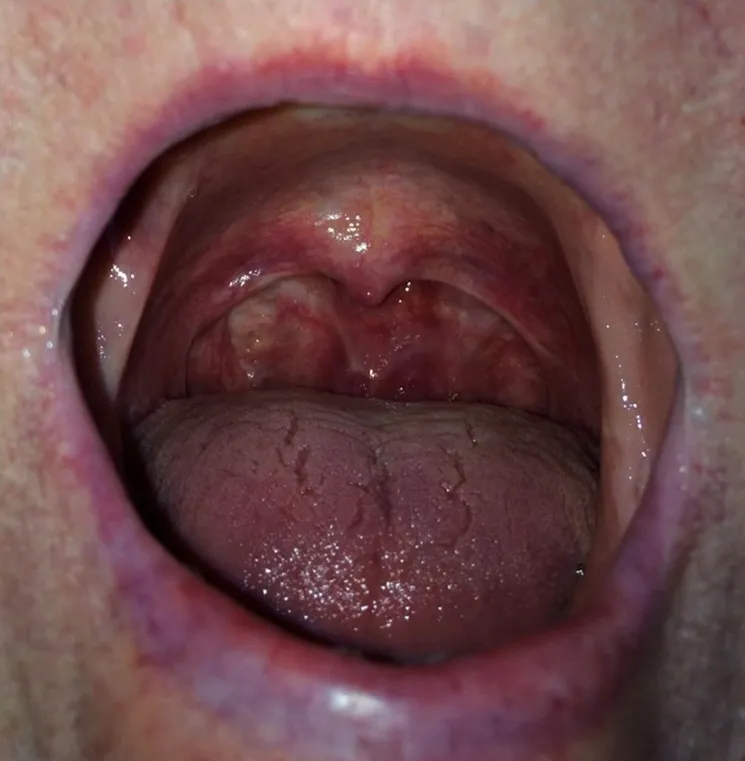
Photographic representation of response to medical therapy. The oral ulceration has largely resolved but the patient still complains symptomatically of nasopharyngeal stenosis.
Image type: pathology (gram)